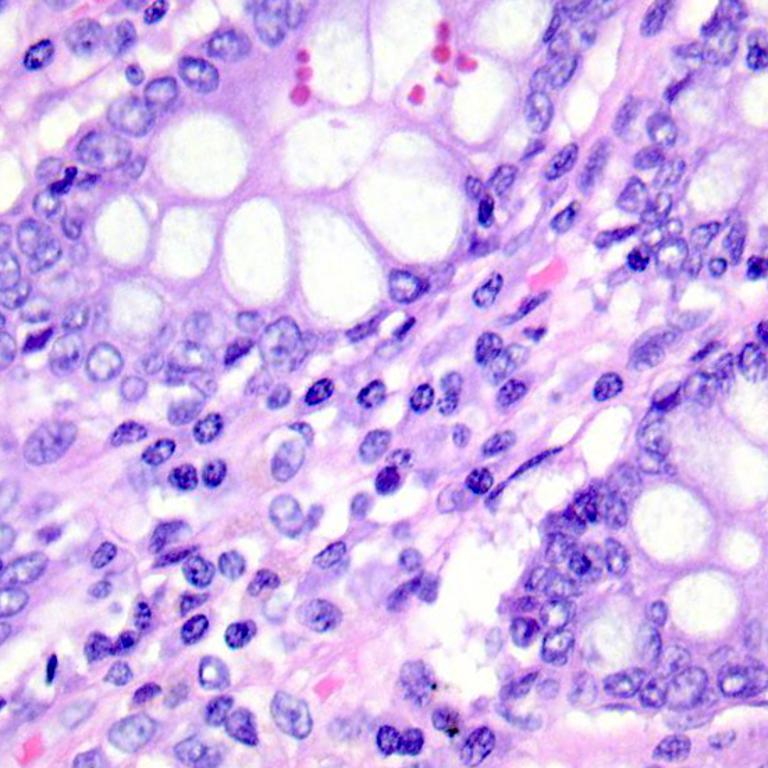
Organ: colon
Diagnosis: benign